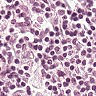
Metastatic tissue present: no